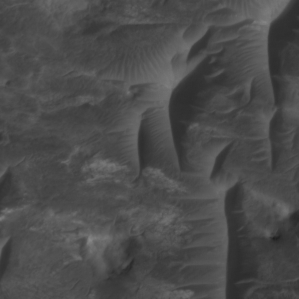
Label: non_frost